I will show an image sequence of human cooking. I have annotated the images with numbered circles. Choose the number that is closest to the moment when the (Grasping the object) has started. You are a five-time world champion in this game. Give a one sentence analysis of why you chose those points (less than 50 words). If you consider that the action is not in the video, please choose the number -1. Provide your answer at the end in a json file of this format: {"points": []}
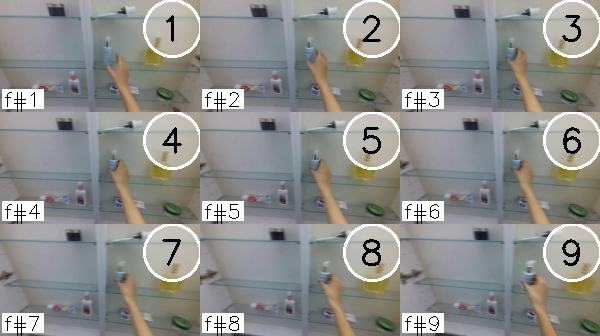
Frame 4 shows the clearest moment of hand-object contact.
{"points": [4]}